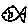
Label: fish